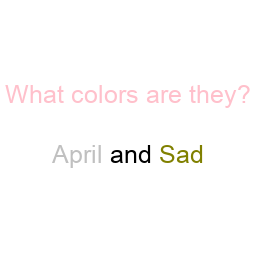
Color: silver, olive
Background color: white
Question text color: pink